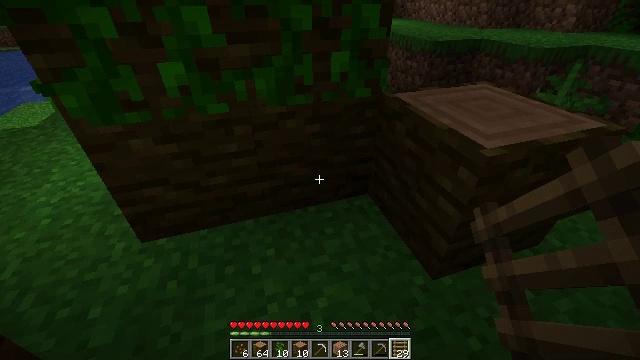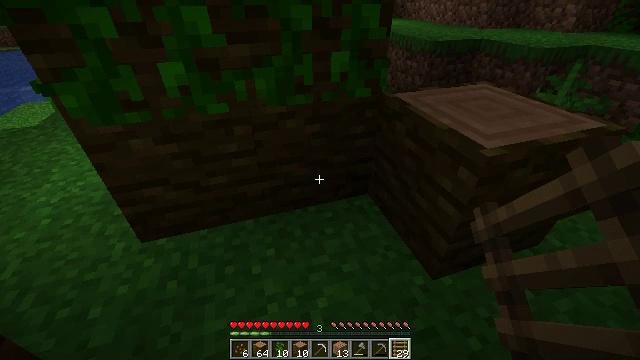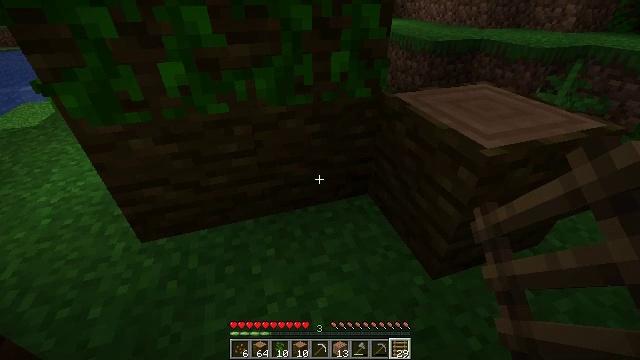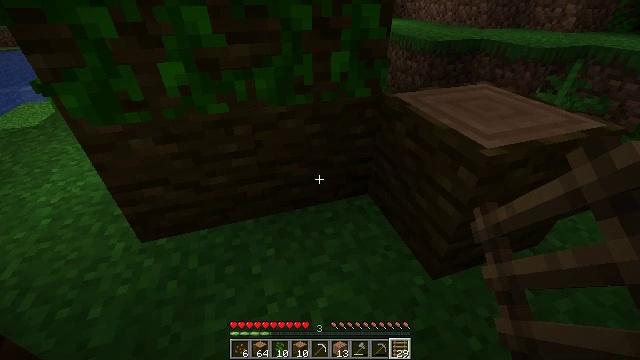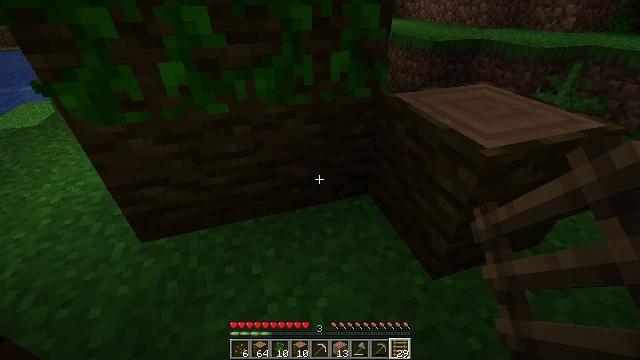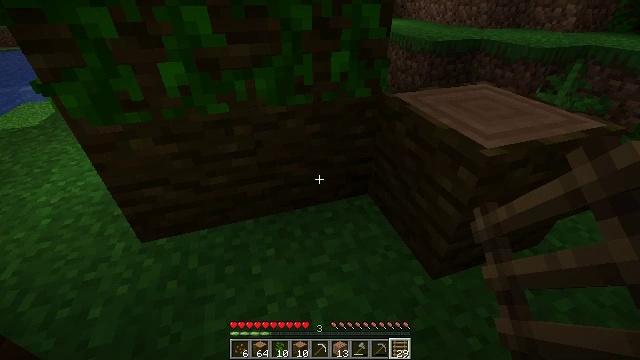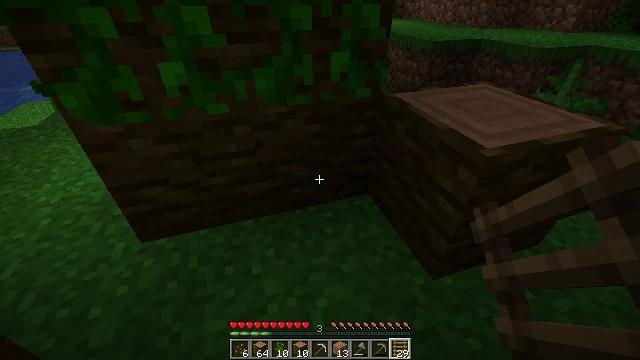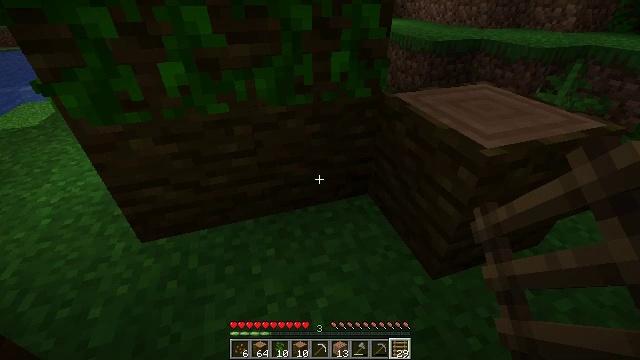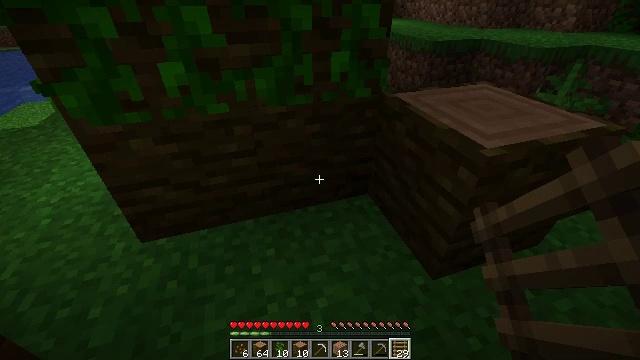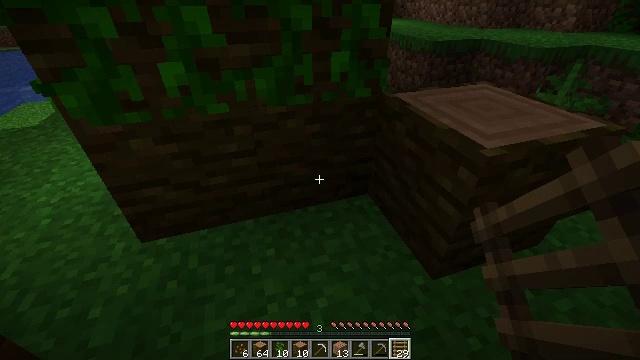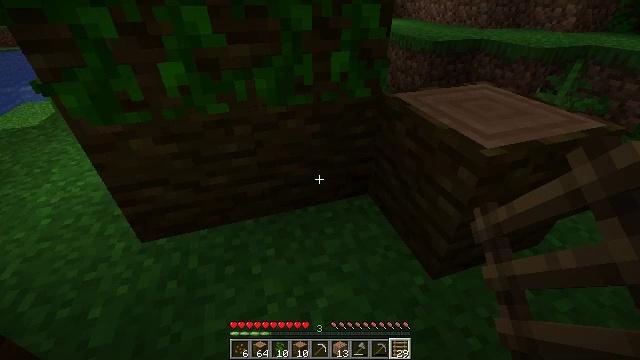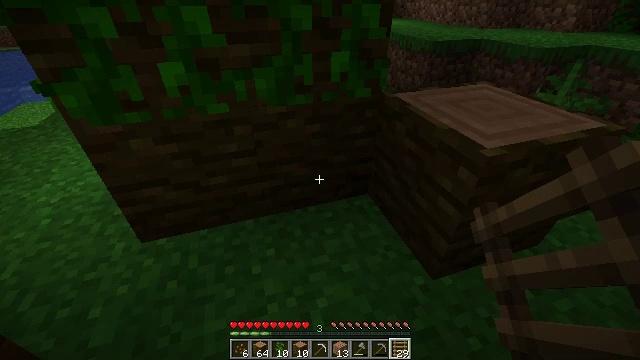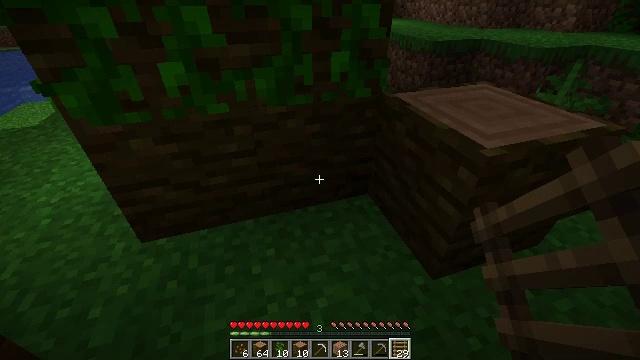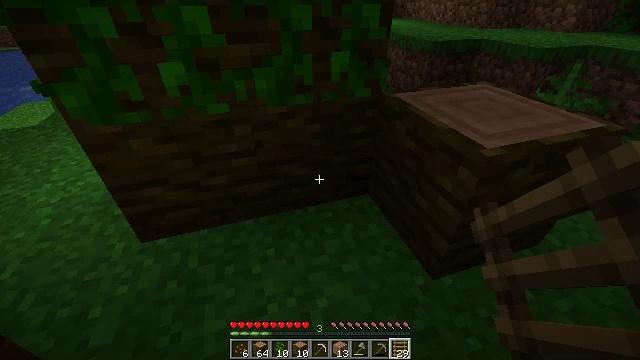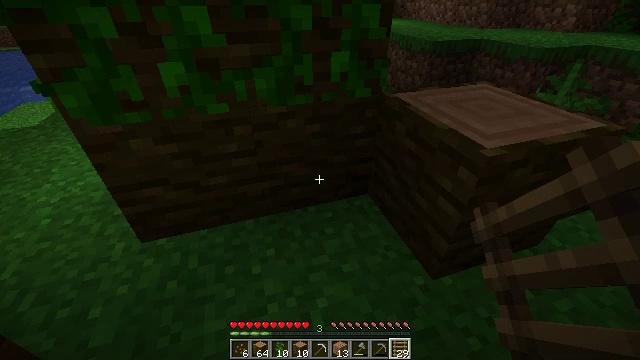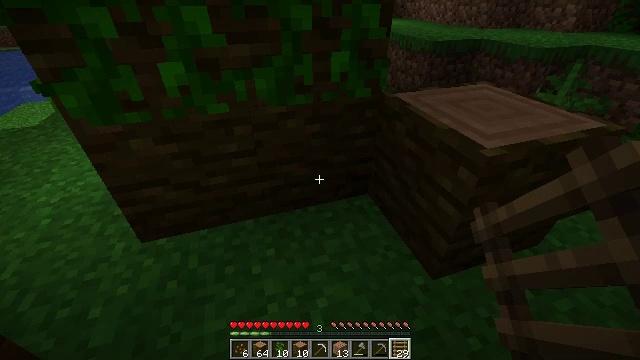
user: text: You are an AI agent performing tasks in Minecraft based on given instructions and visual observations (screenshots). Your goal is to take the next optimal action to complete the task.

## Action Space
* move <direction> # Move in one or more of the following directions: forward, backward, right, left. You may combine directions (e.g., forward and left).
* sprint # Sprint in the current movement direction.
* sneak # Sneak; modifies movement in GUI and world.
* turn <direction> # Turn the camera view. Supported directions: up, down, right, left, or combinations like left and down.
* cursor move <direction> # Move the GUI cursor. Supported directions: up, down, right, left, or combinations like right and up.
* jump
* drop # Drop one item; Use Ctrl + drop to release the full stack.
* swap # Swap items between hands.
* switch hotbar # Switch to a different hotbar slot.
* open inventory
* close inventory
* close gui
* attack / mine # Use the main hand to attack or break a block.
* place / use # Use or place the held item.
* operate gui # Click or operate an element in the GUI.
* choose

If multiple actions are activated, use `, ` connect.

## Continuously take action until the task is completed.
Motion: motion action
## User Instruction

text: Mine the jungle log in the rainforest biome.
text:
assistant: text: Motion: no_op
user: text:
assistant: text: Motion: no_op
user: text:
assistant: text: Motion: no_op
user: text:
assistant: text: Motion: no_op
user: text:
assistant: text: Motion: no_op
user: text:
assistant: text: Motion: no_op
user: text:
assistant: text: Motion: no_op
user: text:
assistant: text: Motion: no_op
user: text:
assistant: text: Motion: no_op
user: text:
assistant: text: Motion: no_op
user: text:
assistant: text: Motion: no_op
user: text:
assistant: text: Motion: no_op
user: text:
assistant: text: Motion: no_op
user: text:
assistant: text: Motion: no_op
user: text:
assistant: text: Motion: no_op
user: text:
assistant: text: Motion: no_op
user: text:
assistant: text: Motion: no_op
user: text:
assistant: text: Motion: no_op
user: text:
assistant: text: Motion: no_op
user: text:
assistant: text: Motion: no_op
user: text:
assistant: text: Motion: no_op
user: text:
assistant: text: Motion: no_op
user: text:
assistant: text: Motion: no_op
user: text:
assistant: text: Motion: no_op
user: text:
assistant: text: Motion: no_op
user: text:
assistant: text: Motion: no_op
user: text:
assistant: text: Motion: no_op
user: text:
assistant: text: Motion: no_op
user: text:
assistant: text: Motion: no_op
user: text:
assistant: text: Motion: no_op